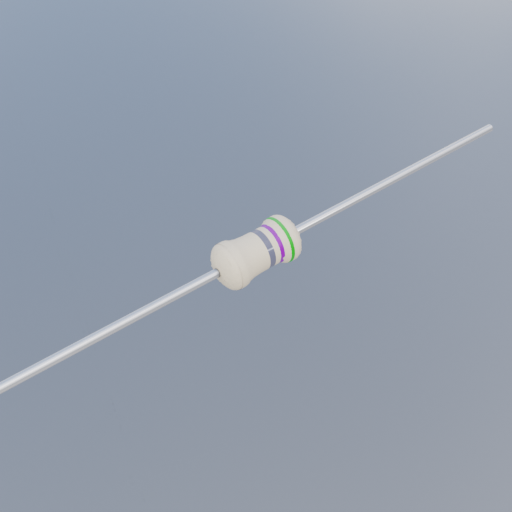
Resistor colour bands (in order): gray, violet, green